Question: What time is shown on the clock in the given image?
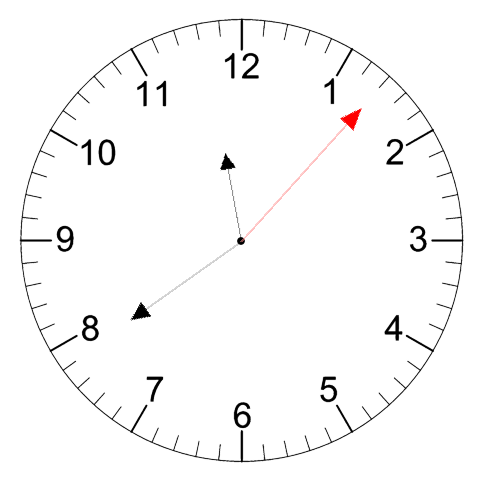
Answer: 11:39:07